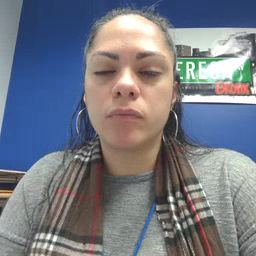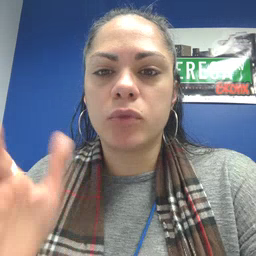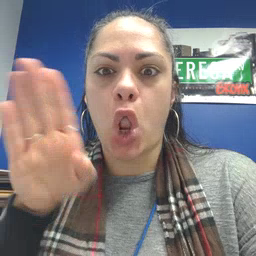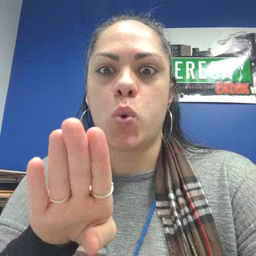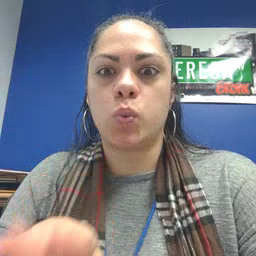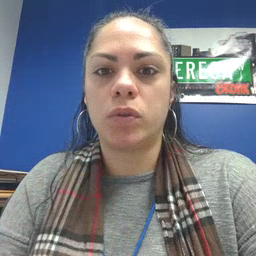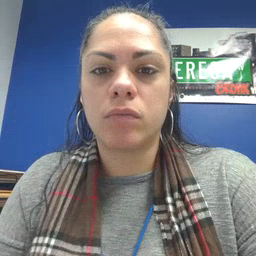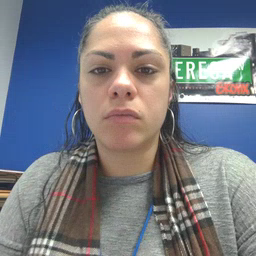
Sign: close